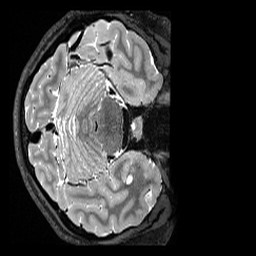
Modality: T2w
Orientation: axial
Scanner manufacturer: siemens
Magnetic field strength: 3 T
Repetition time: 3.2 s
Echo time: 0.563 s